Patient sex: F
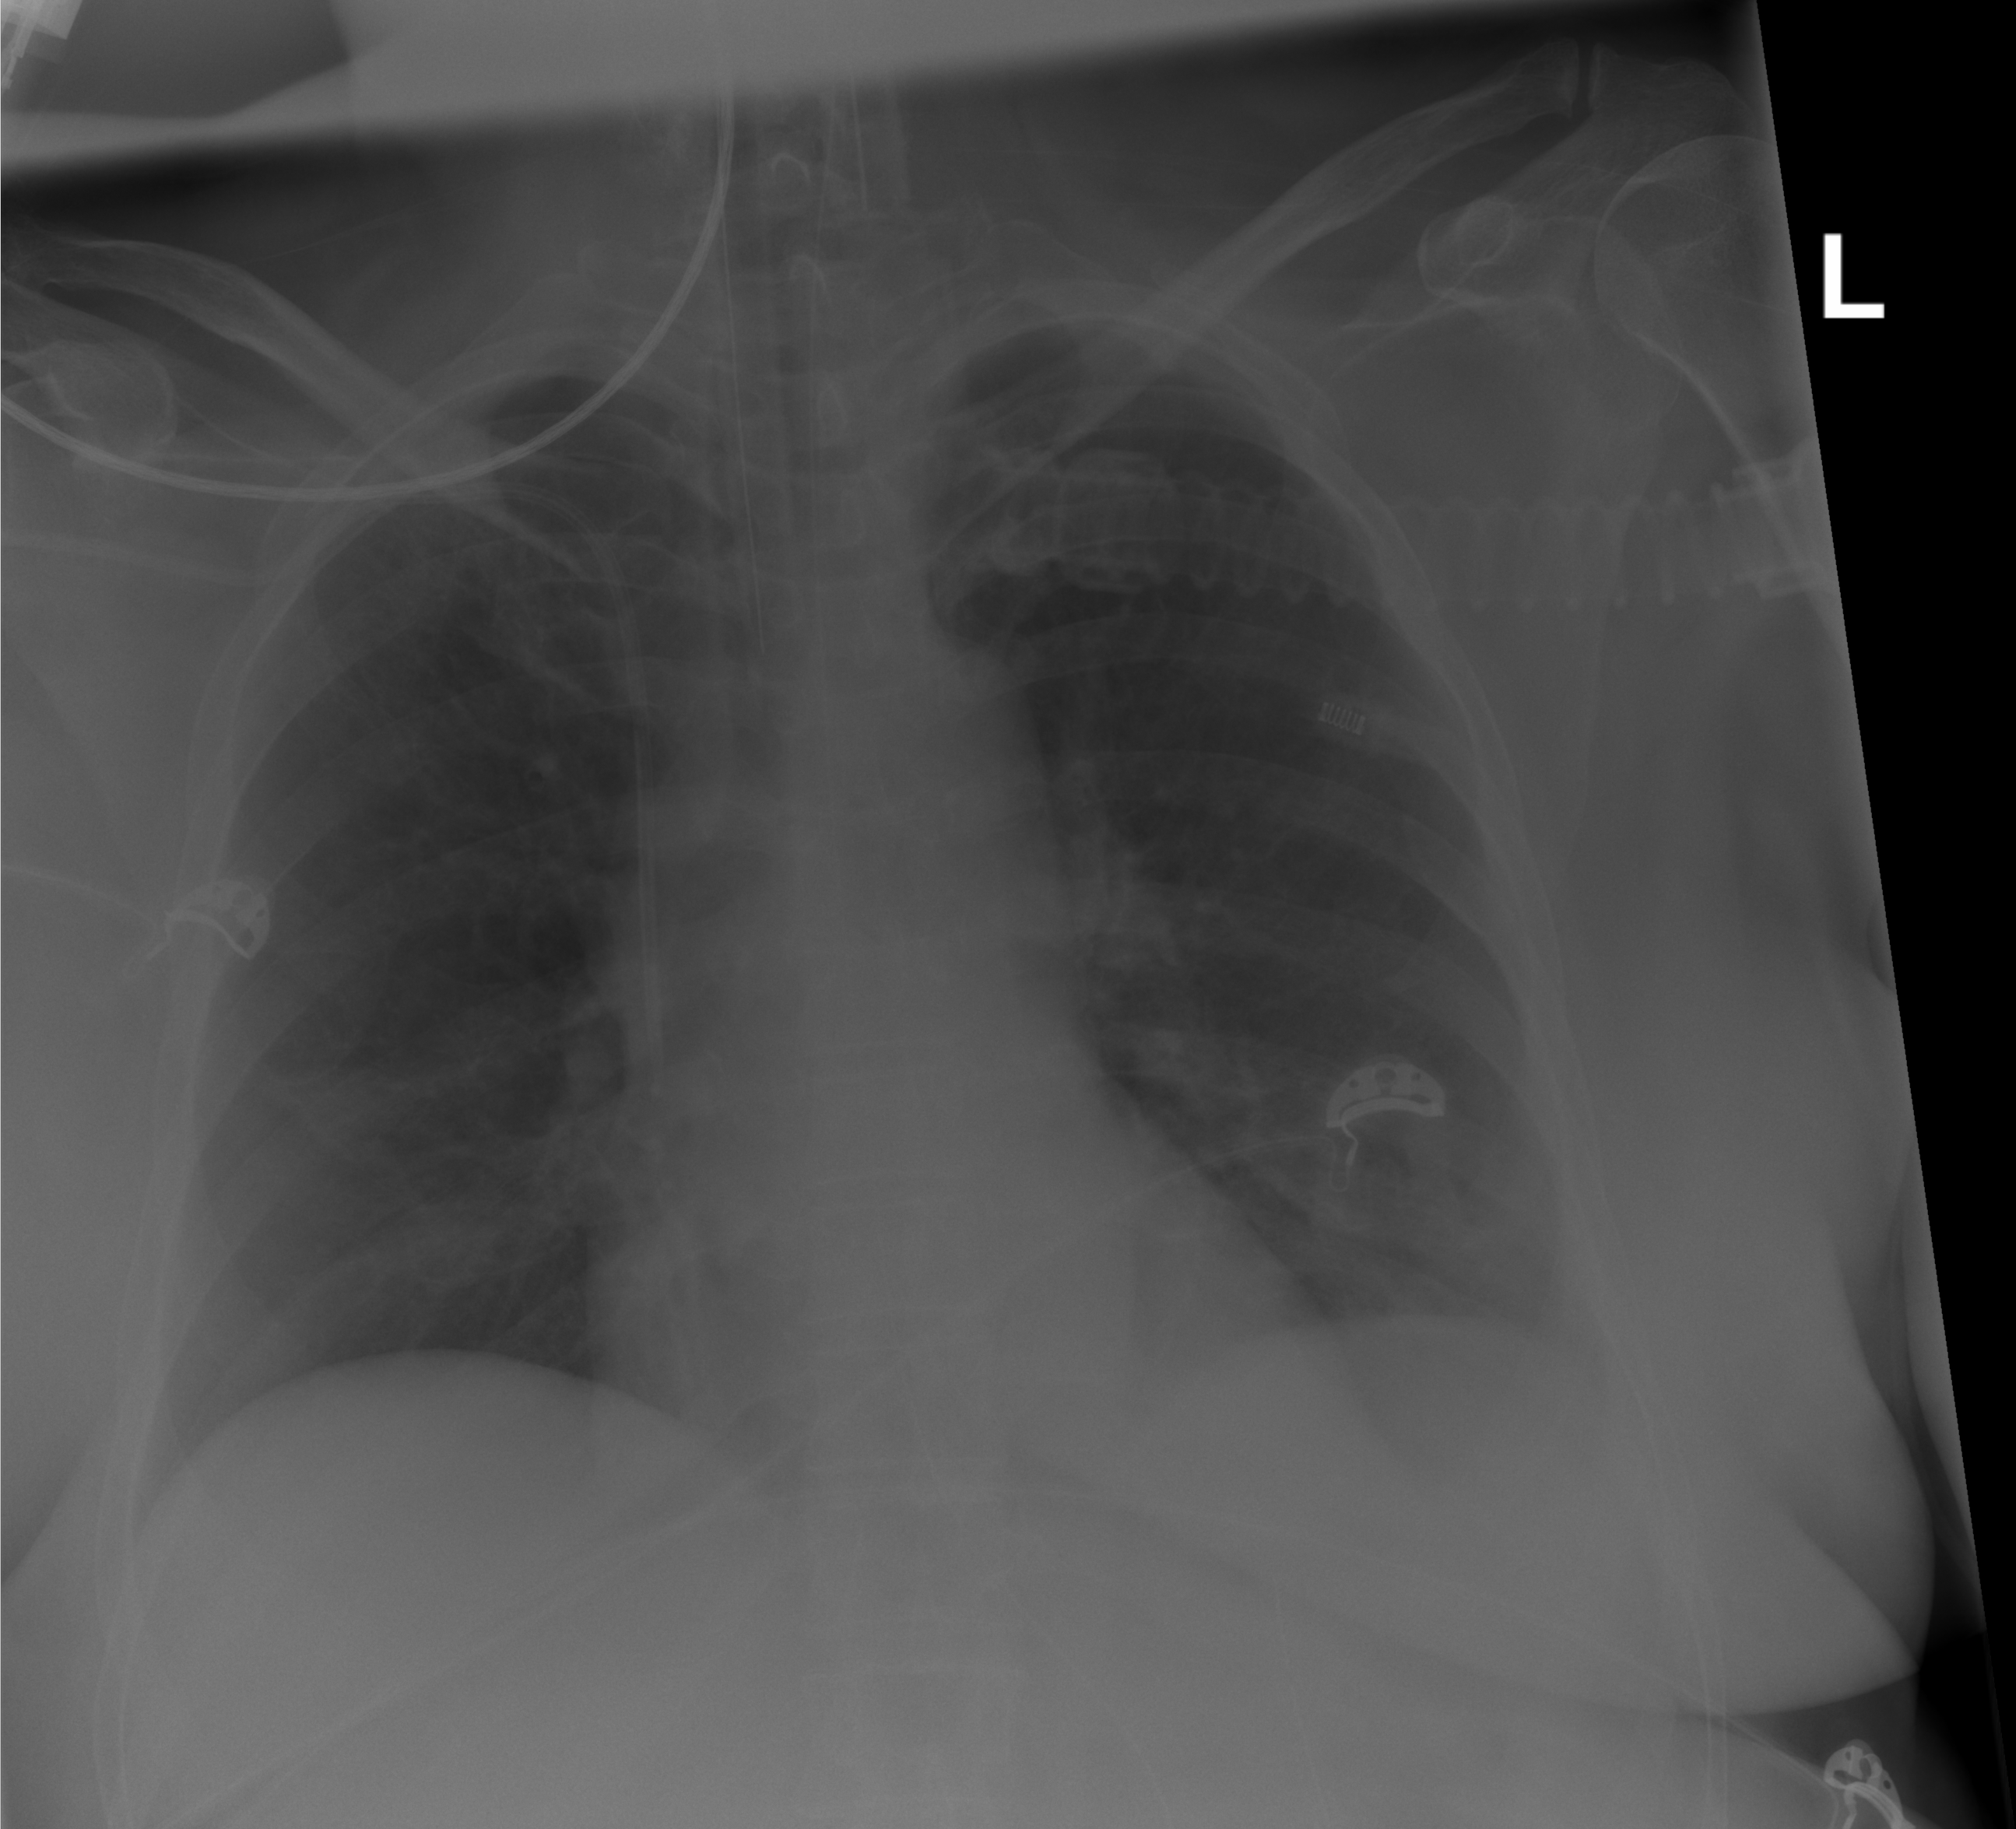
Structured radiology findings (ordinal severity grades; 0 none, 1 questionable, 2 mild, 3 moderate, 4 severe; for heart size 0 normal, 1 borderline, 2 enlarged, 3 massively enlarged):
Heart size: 0
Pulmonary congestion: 0
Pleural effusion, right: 1
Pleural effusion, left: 1
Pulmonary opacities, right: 0
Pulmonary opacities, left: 0
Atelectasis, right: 1
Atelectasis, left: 1